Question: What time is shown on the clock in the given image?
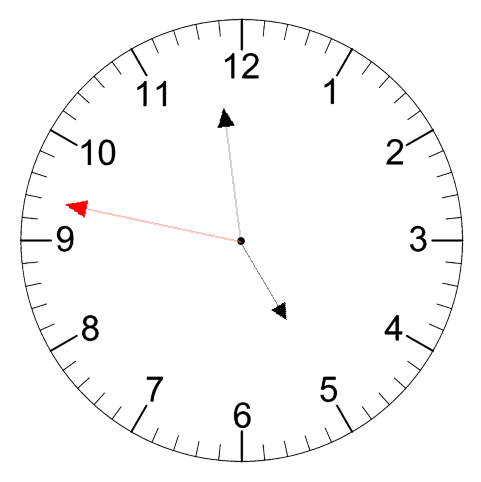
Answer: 04:58:47